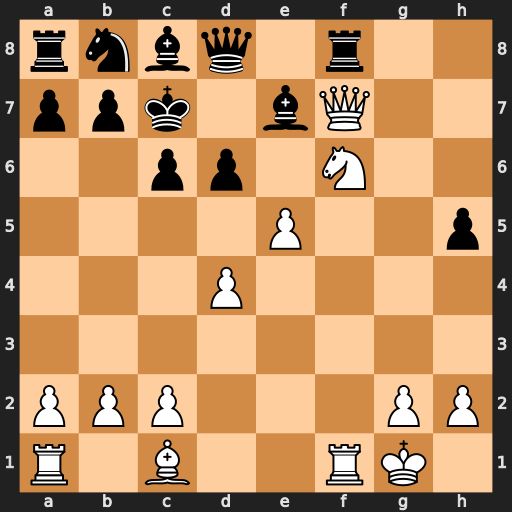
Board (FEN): rnbq1r2/ppk1bQ2/2pp1N2/4P2p/3P4/8/PPP3PP/R1B2RK1
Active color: w
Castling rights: -
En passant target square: -
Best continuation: exd6+ Qxd6 Ne8+